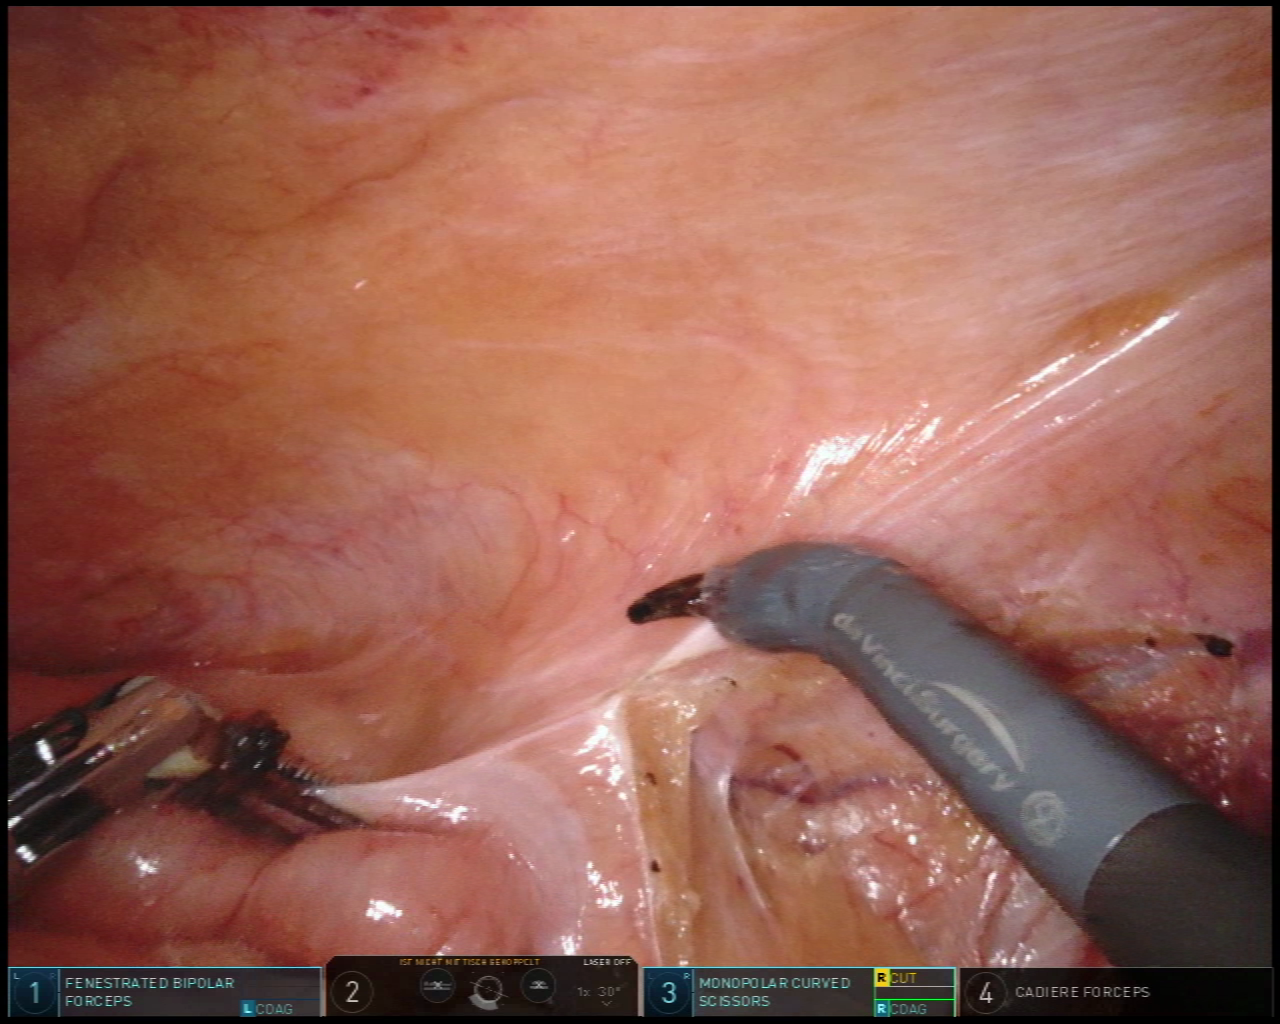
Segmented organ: colon
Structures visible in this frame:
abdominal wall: yes
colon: yes
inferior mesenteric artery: no
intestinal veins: no
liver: no
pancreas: no
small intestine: no
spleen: no
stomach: no
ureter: no
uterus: no
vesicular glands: no